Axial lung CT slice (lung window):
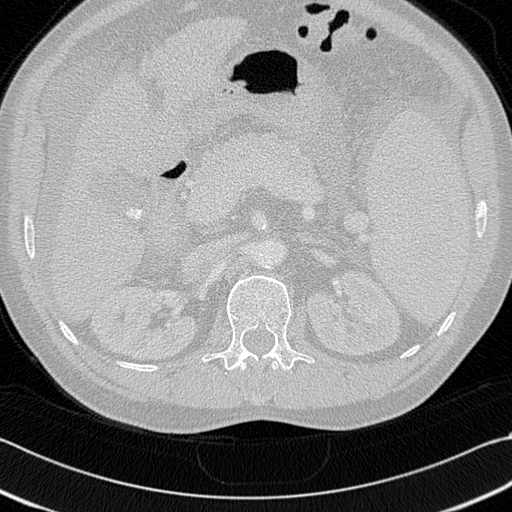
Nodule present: no